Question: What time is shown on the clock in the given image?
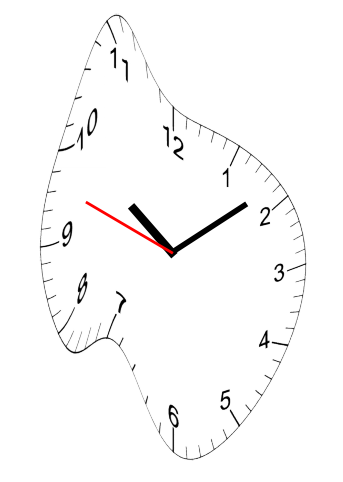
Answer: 10:08:48